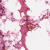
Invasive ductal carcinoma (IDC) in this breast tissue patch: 0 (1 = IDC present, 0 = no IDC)